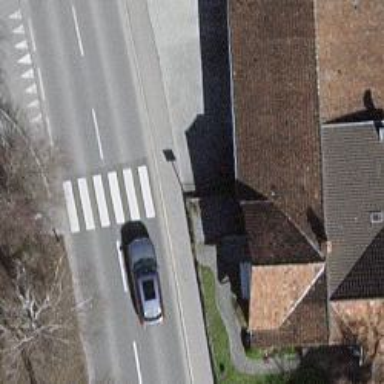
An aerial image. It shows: Uncontrolled zebra crossing with white markings.